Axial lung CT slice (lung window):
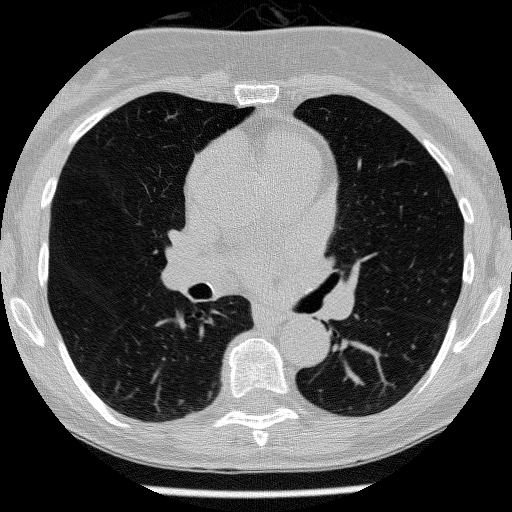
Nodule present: no